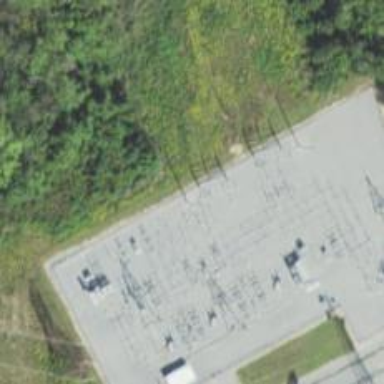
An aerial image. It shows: Switch used for power control.